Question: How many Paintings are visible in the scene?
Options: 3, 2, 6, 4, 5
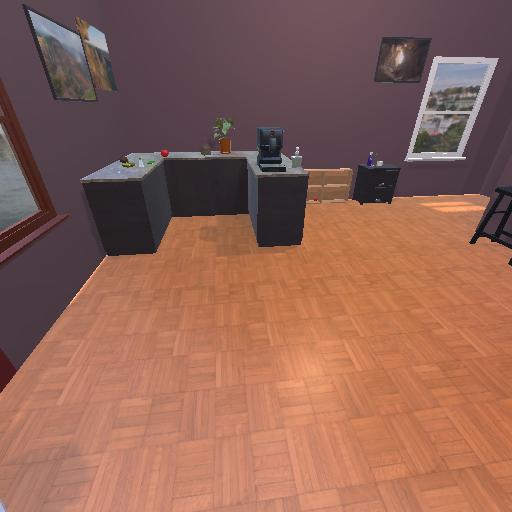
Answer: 3